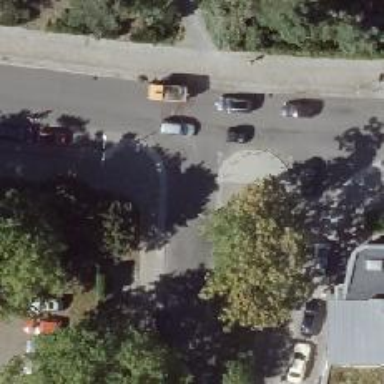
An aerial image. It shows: Unmarked crossing on asphalt footway.